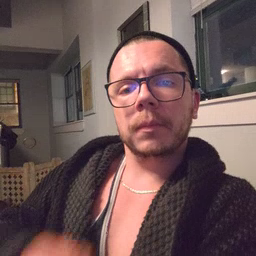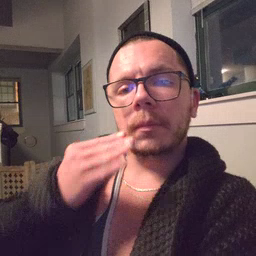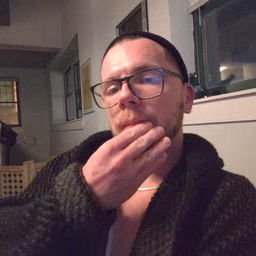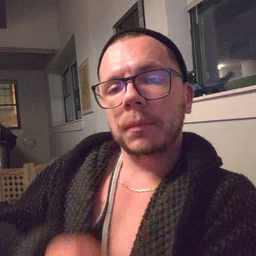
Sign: napkin